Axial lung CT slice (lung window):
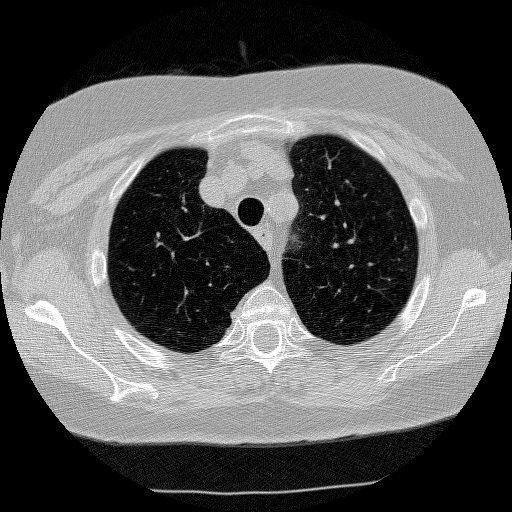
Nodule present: no